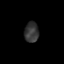
Tissue: prostate
Cell type: T cells
Senescence score: 0.6884
Nuclear area (px): 285
Mean DAPI intensity: 53.154